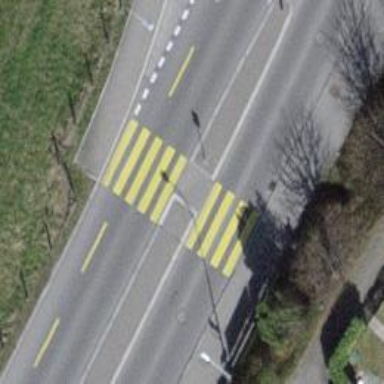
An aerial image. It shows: Uncontrolled zebra crossing with marked island on the road.